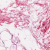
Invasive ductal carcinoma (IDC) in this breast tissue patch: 0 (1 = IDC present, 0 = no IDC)